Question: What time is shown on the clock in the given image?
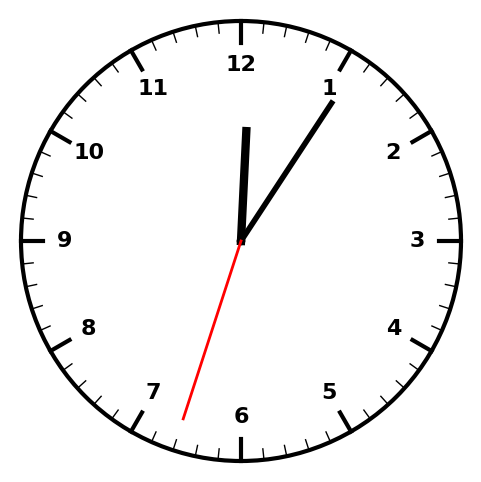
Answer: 12:05:33